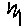
Label: zigzag